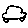
Label: car